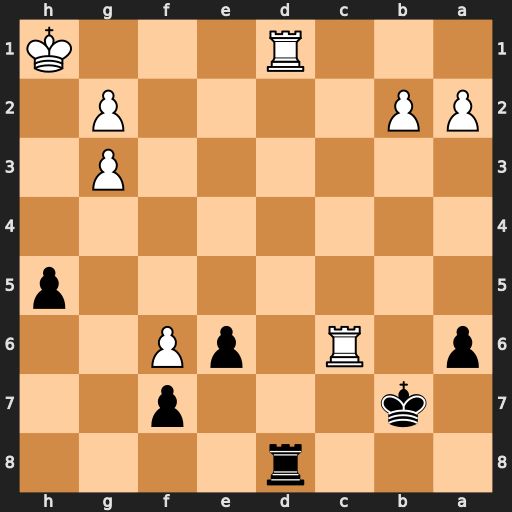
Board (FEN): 3r4/1k3p2/p1R1pP2/7p/8/6P1/PP4P1/3R3K
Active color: b
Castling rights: -
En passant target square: -
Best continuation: Rxd1+ Kh2 Kxc6